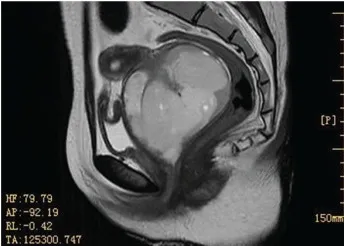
Imaging results in the pelvic lesion tissue. The results of the MRI showed a mixed signal mass in the external cervical orifice and vaginal fornix (size about 7.4x7.9x8.5cm). Sagittal position.
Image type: radiology (mri)